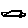
Label: car